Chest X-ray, AP view. Patient: 45 years old, sex M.
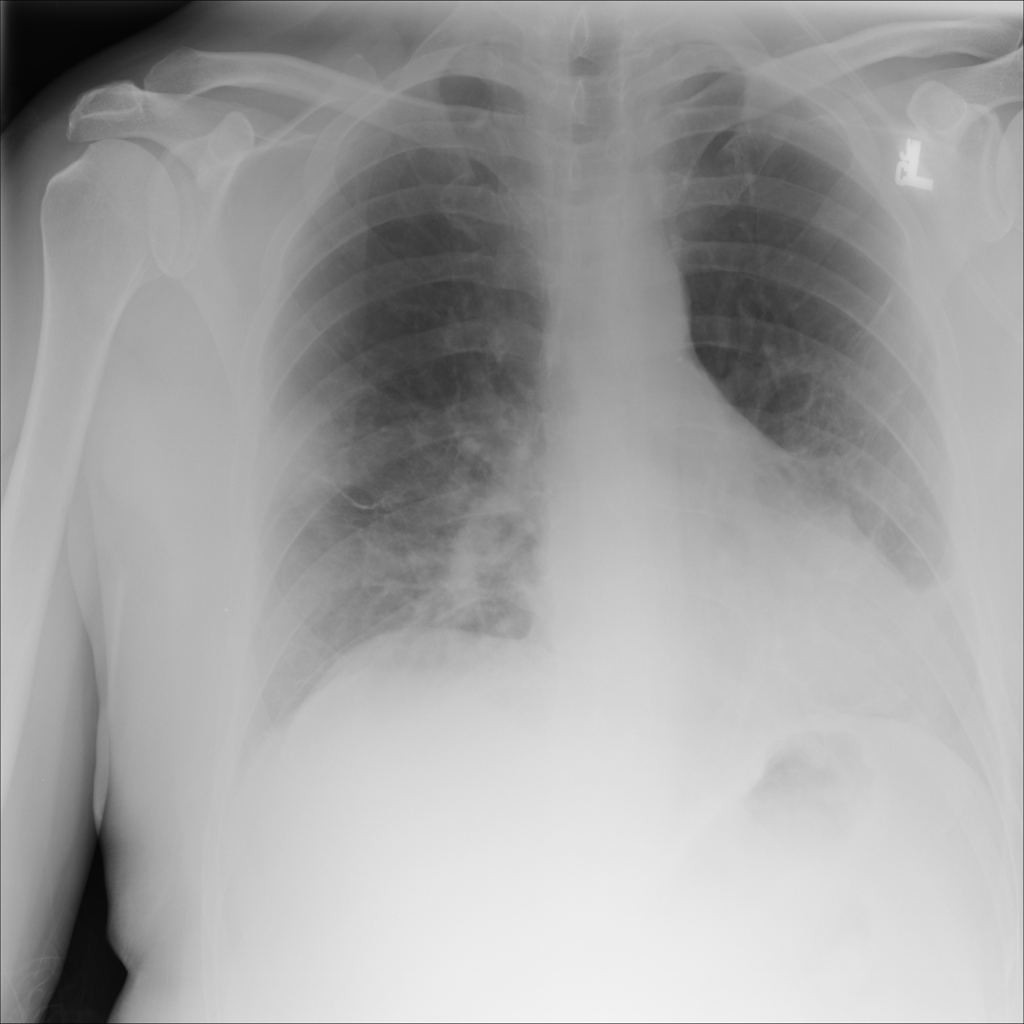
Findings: Pleural_Thickening